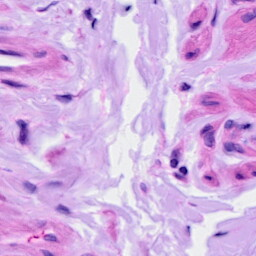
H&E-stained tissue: Ovarian